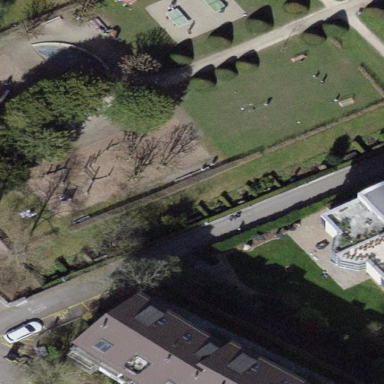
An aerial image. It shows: Playground area for leisure land.